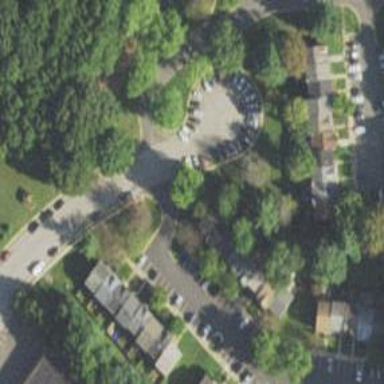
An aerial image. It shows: Smooth asphalt road in residential area.